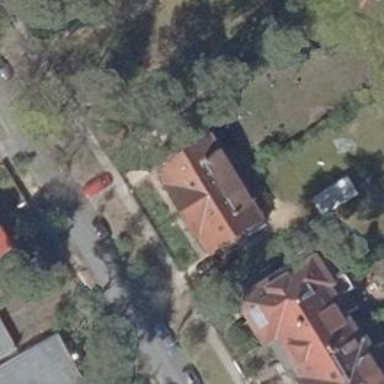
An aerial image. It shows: Historic semidetached house with gabled roof covered in red roof tiles. The building is colored black.